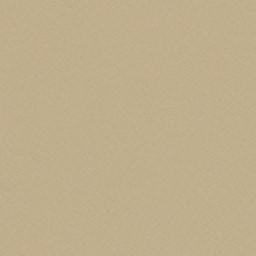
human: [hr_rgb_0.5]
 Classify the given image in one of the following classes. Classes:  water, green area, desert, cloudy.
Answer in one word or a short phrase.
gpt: desert